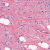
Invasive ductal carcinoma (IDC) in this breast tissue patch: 1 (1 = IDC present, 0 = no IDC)